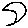
Label: moon